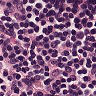
Metastatic tissue present: no